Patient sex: F
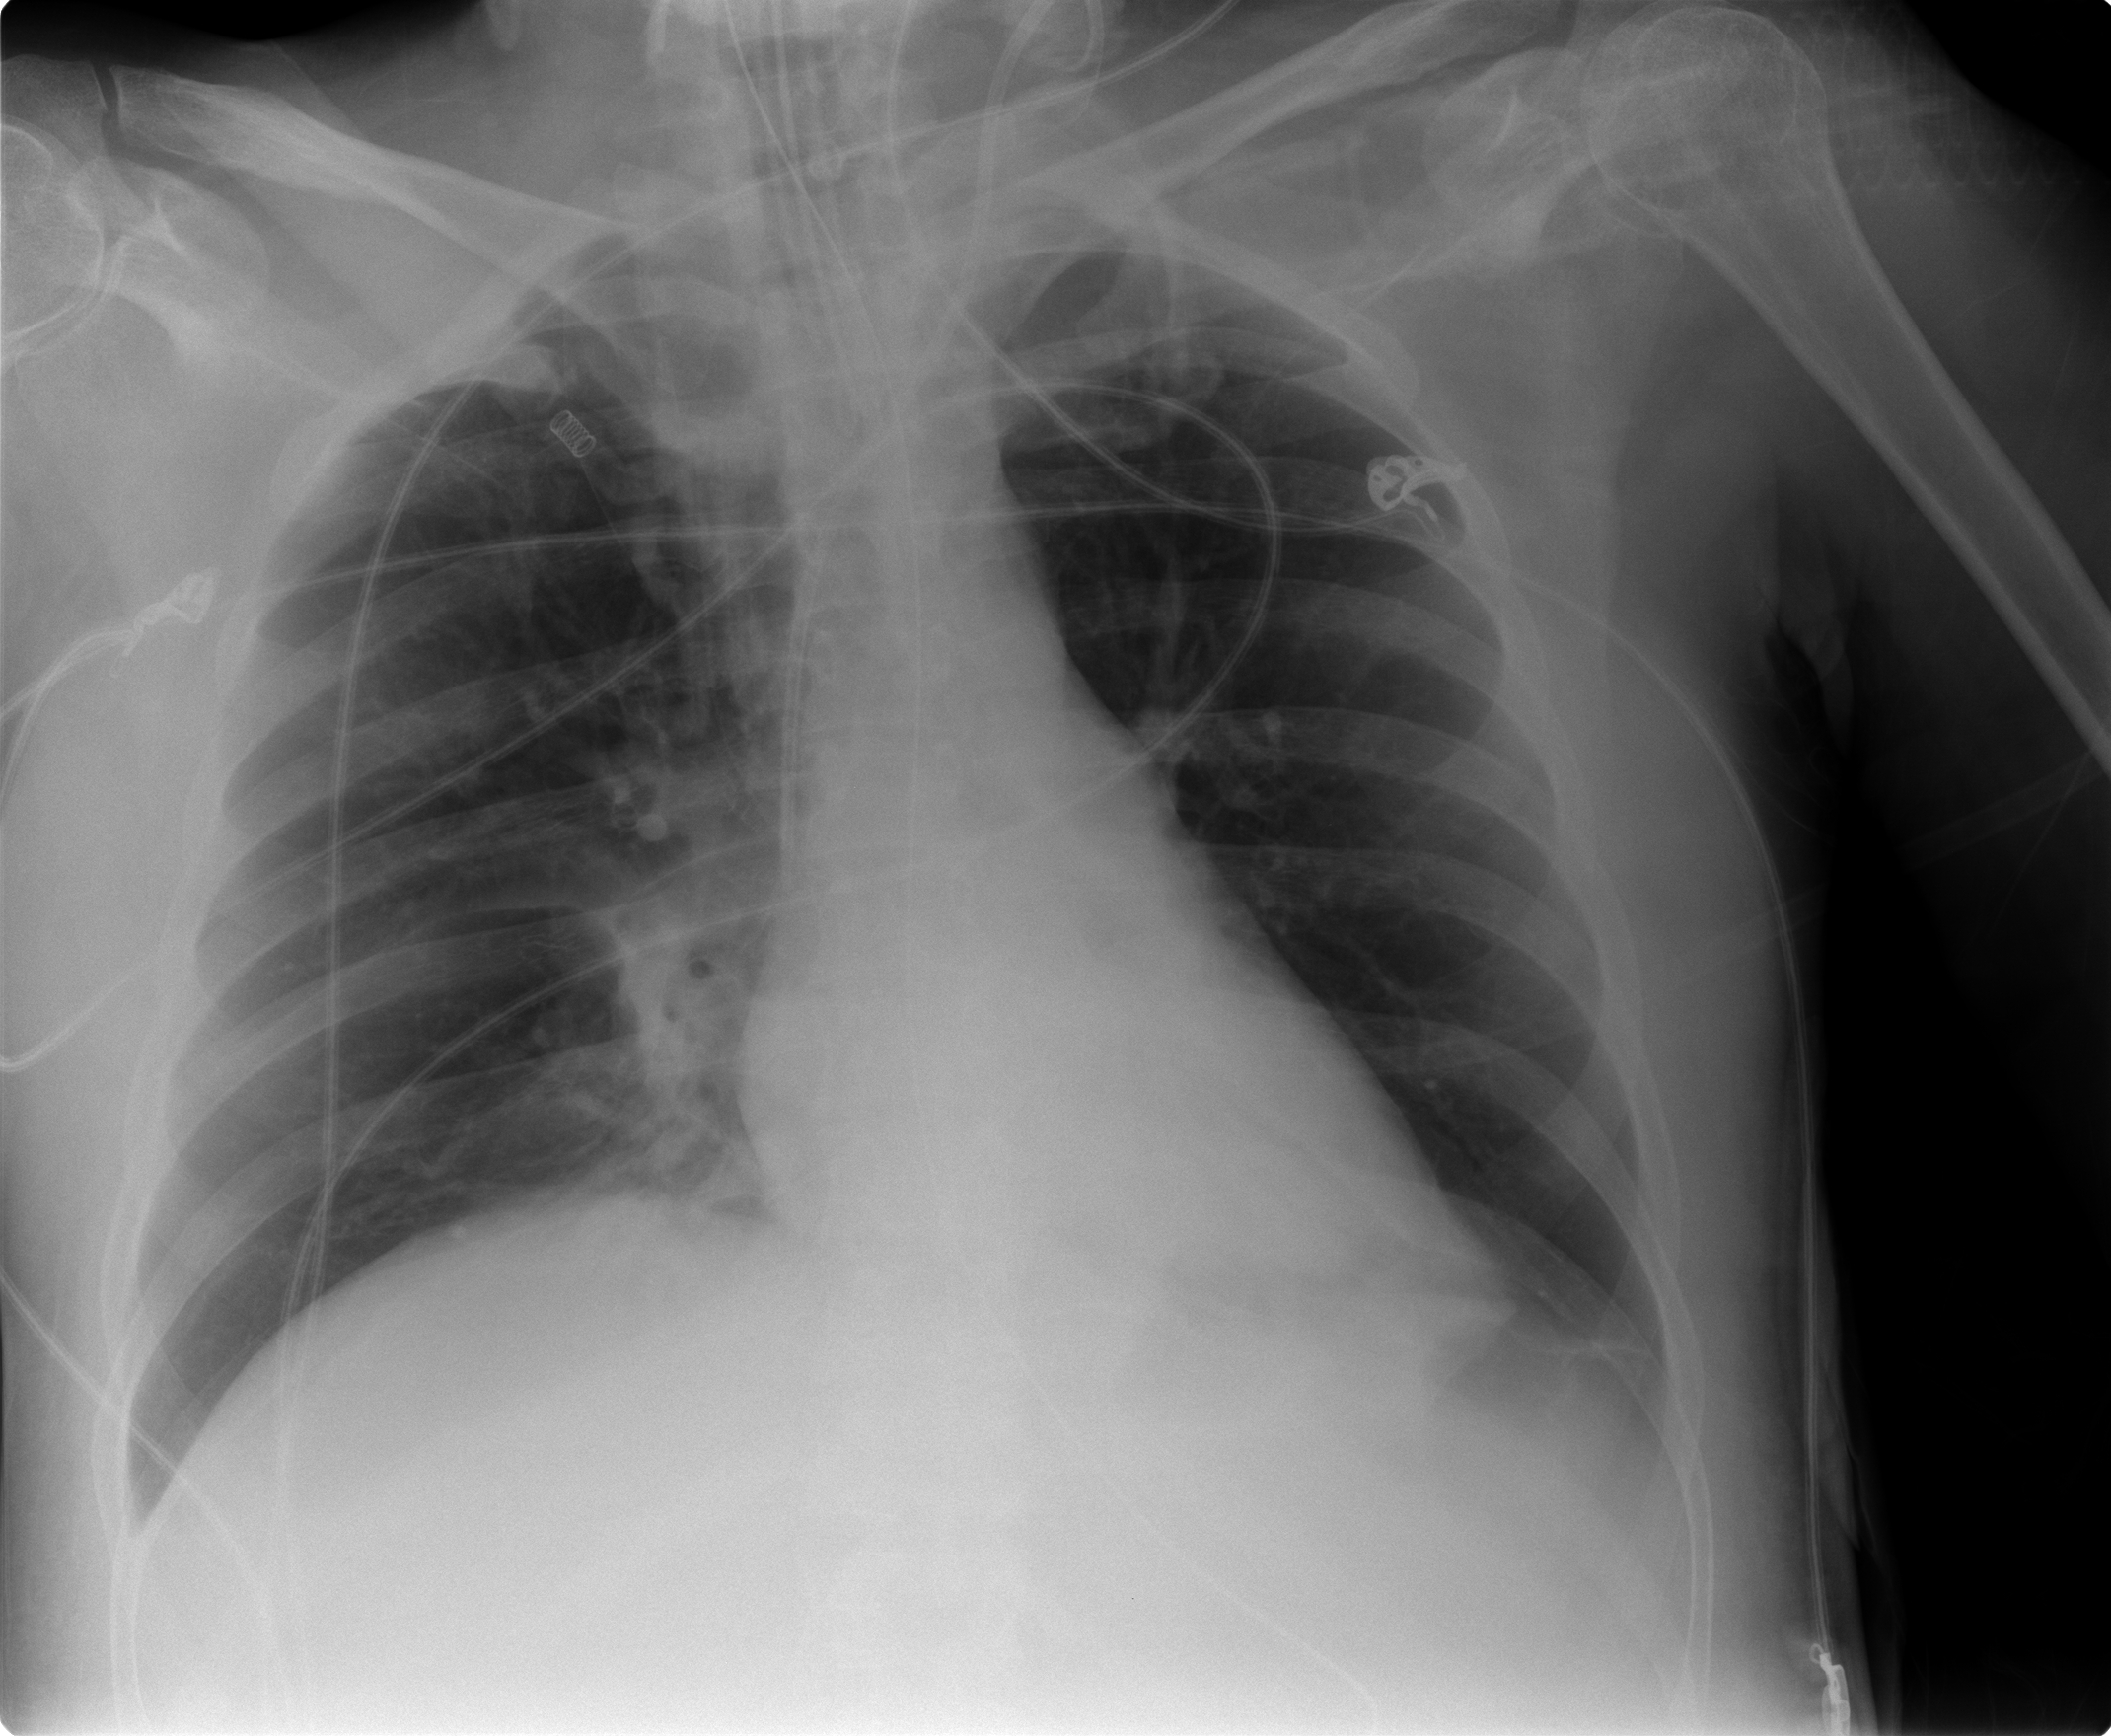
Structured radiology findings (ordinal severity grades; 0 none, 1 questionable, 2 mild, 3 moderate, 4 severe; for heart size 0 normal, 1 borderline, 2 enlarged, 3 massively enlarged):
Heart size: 0
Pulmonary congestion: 0
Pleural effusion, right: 1
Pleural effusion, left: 0
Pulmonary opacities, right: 0
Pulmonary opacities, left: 0
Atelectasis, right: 1
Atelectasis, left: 0